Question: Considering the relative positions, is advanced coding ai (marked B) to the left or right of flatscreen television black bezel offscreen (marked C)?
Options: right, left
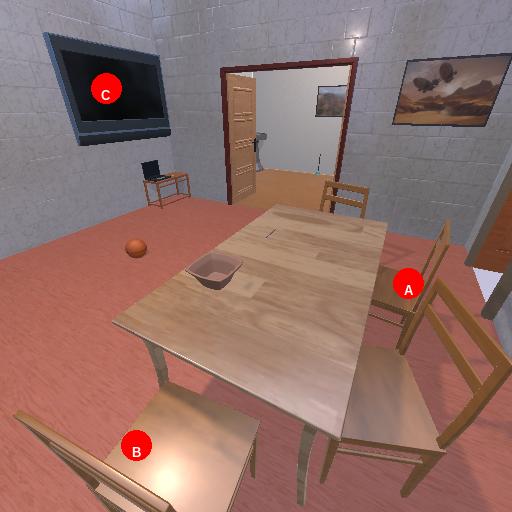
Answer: right